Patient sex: F
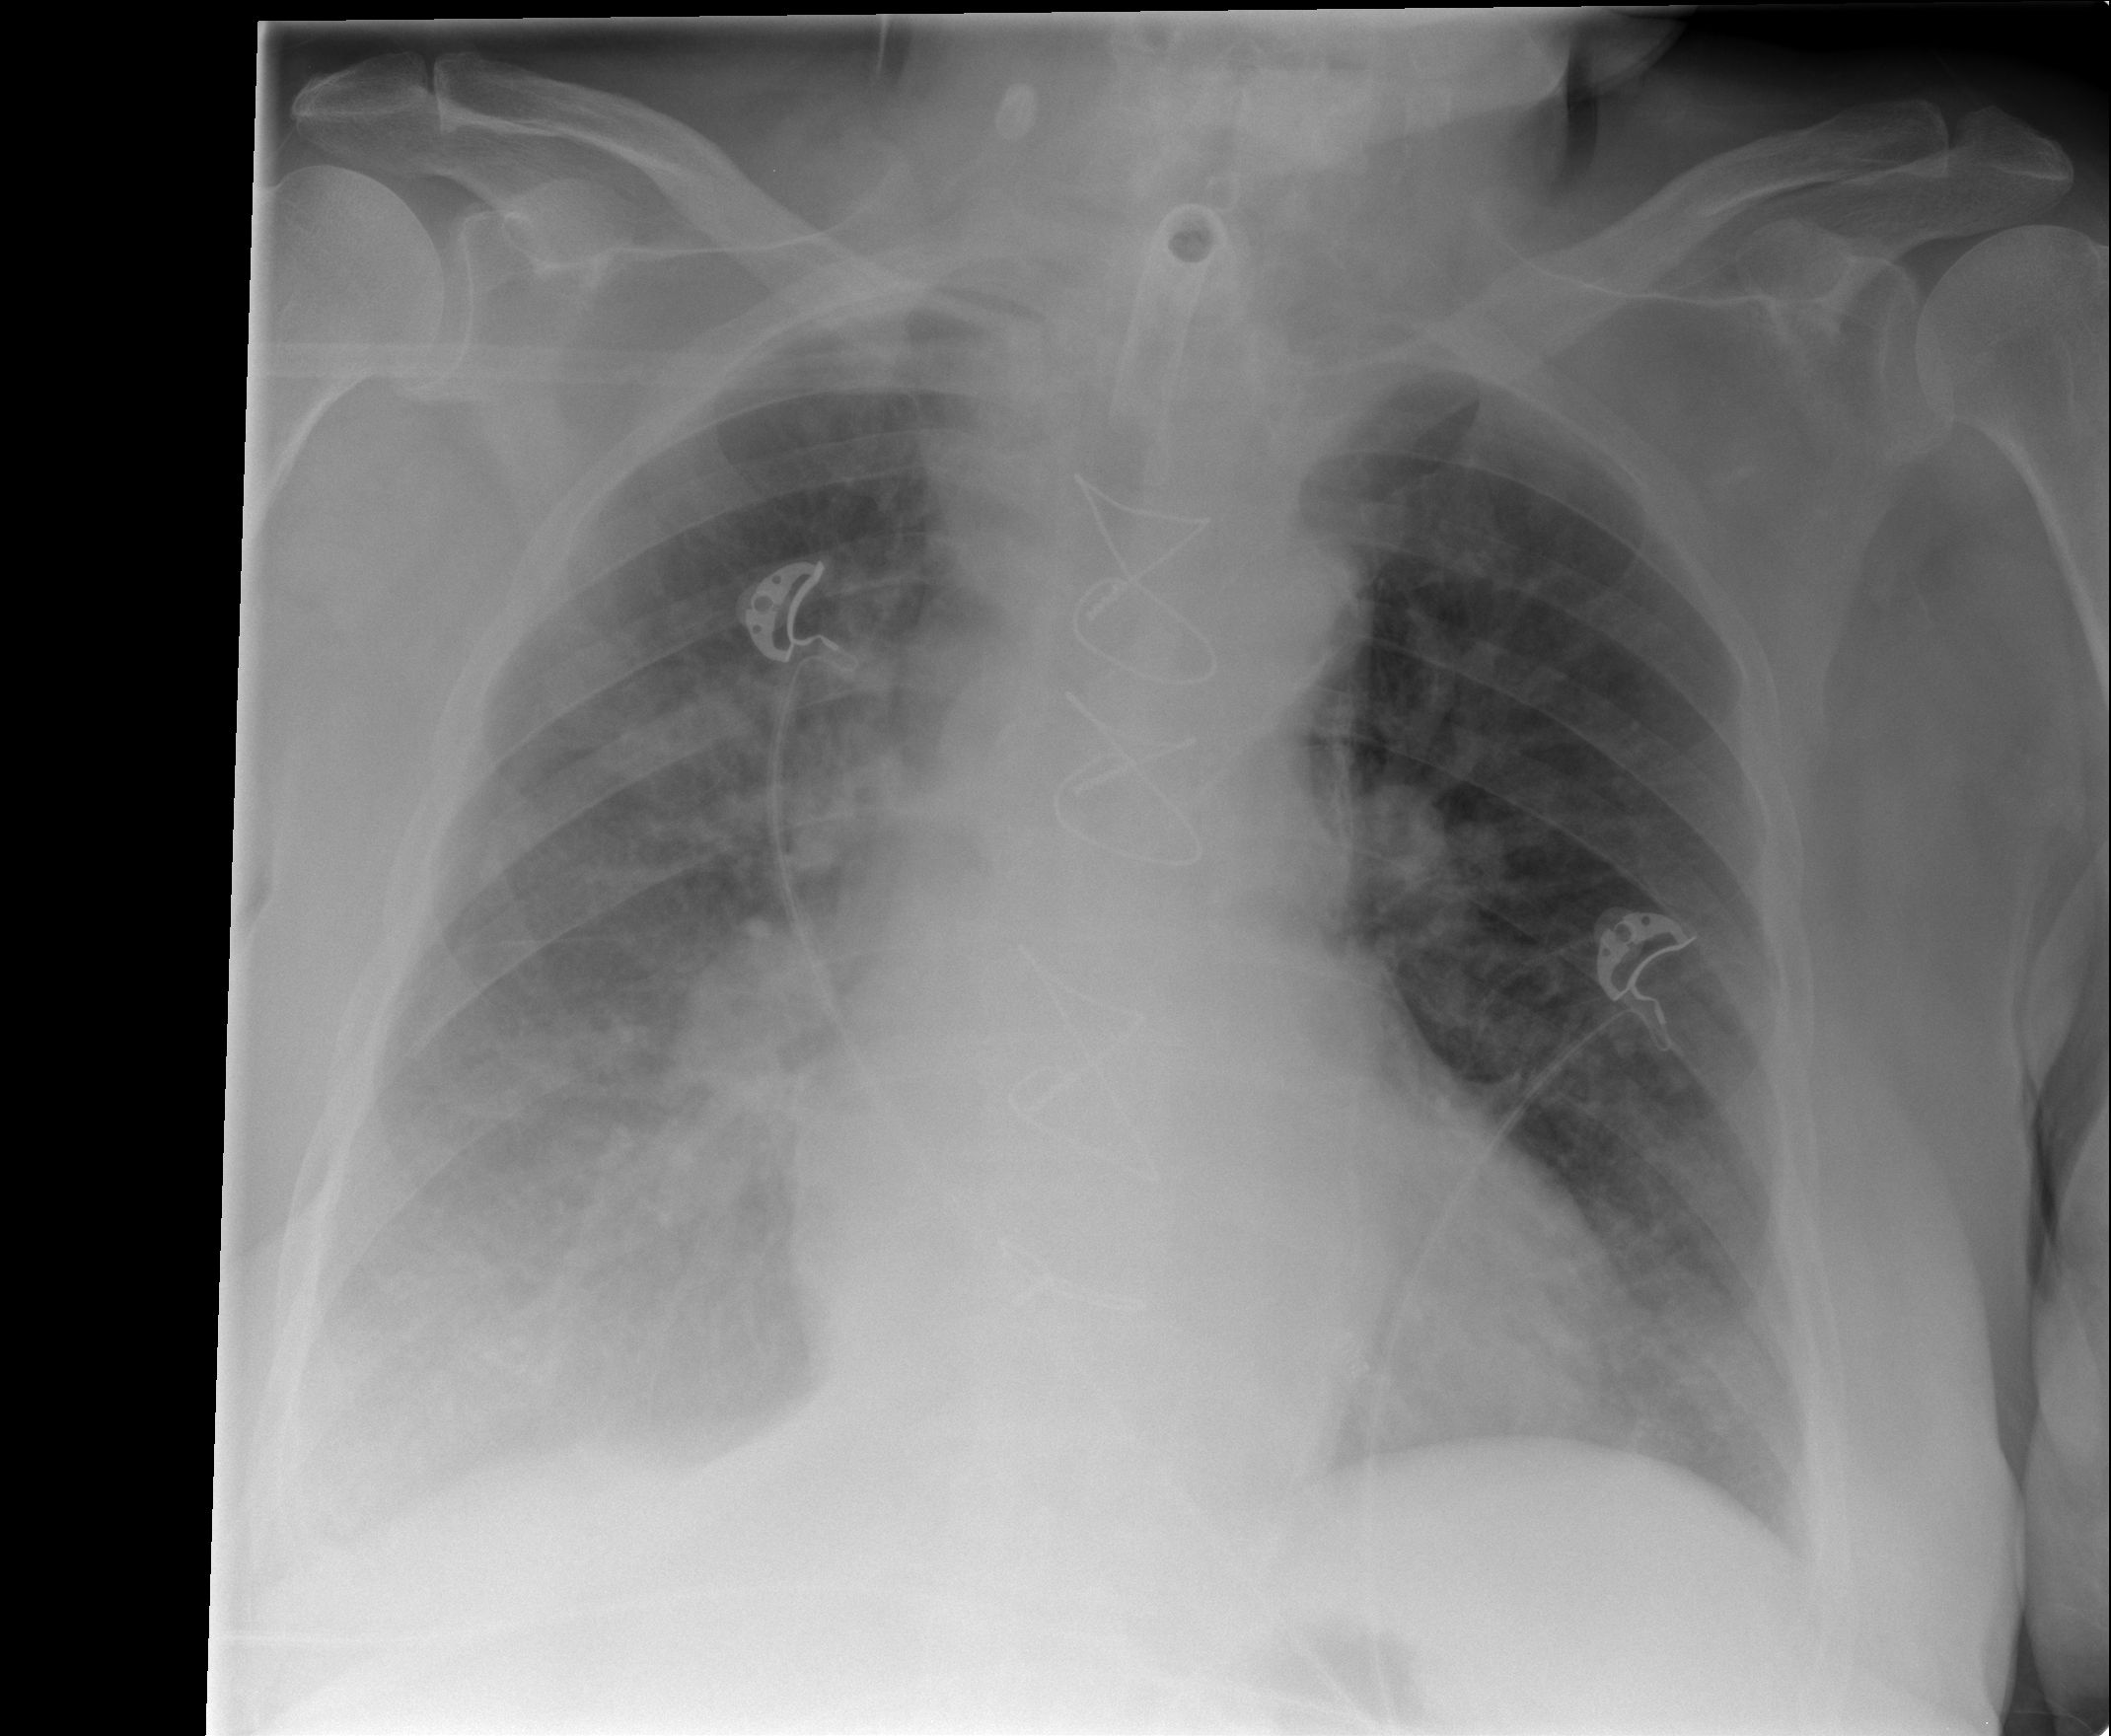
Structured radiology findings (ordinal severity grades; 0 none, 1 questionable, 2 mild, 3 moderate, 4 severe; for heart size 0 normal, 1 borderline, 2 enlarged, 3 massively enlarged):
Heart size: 0
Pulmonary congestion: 0
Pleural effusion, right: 2
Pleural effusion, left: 0
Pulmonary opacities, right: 0
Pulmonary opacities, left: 0
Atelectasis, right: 2
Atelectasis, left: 0